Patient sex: M
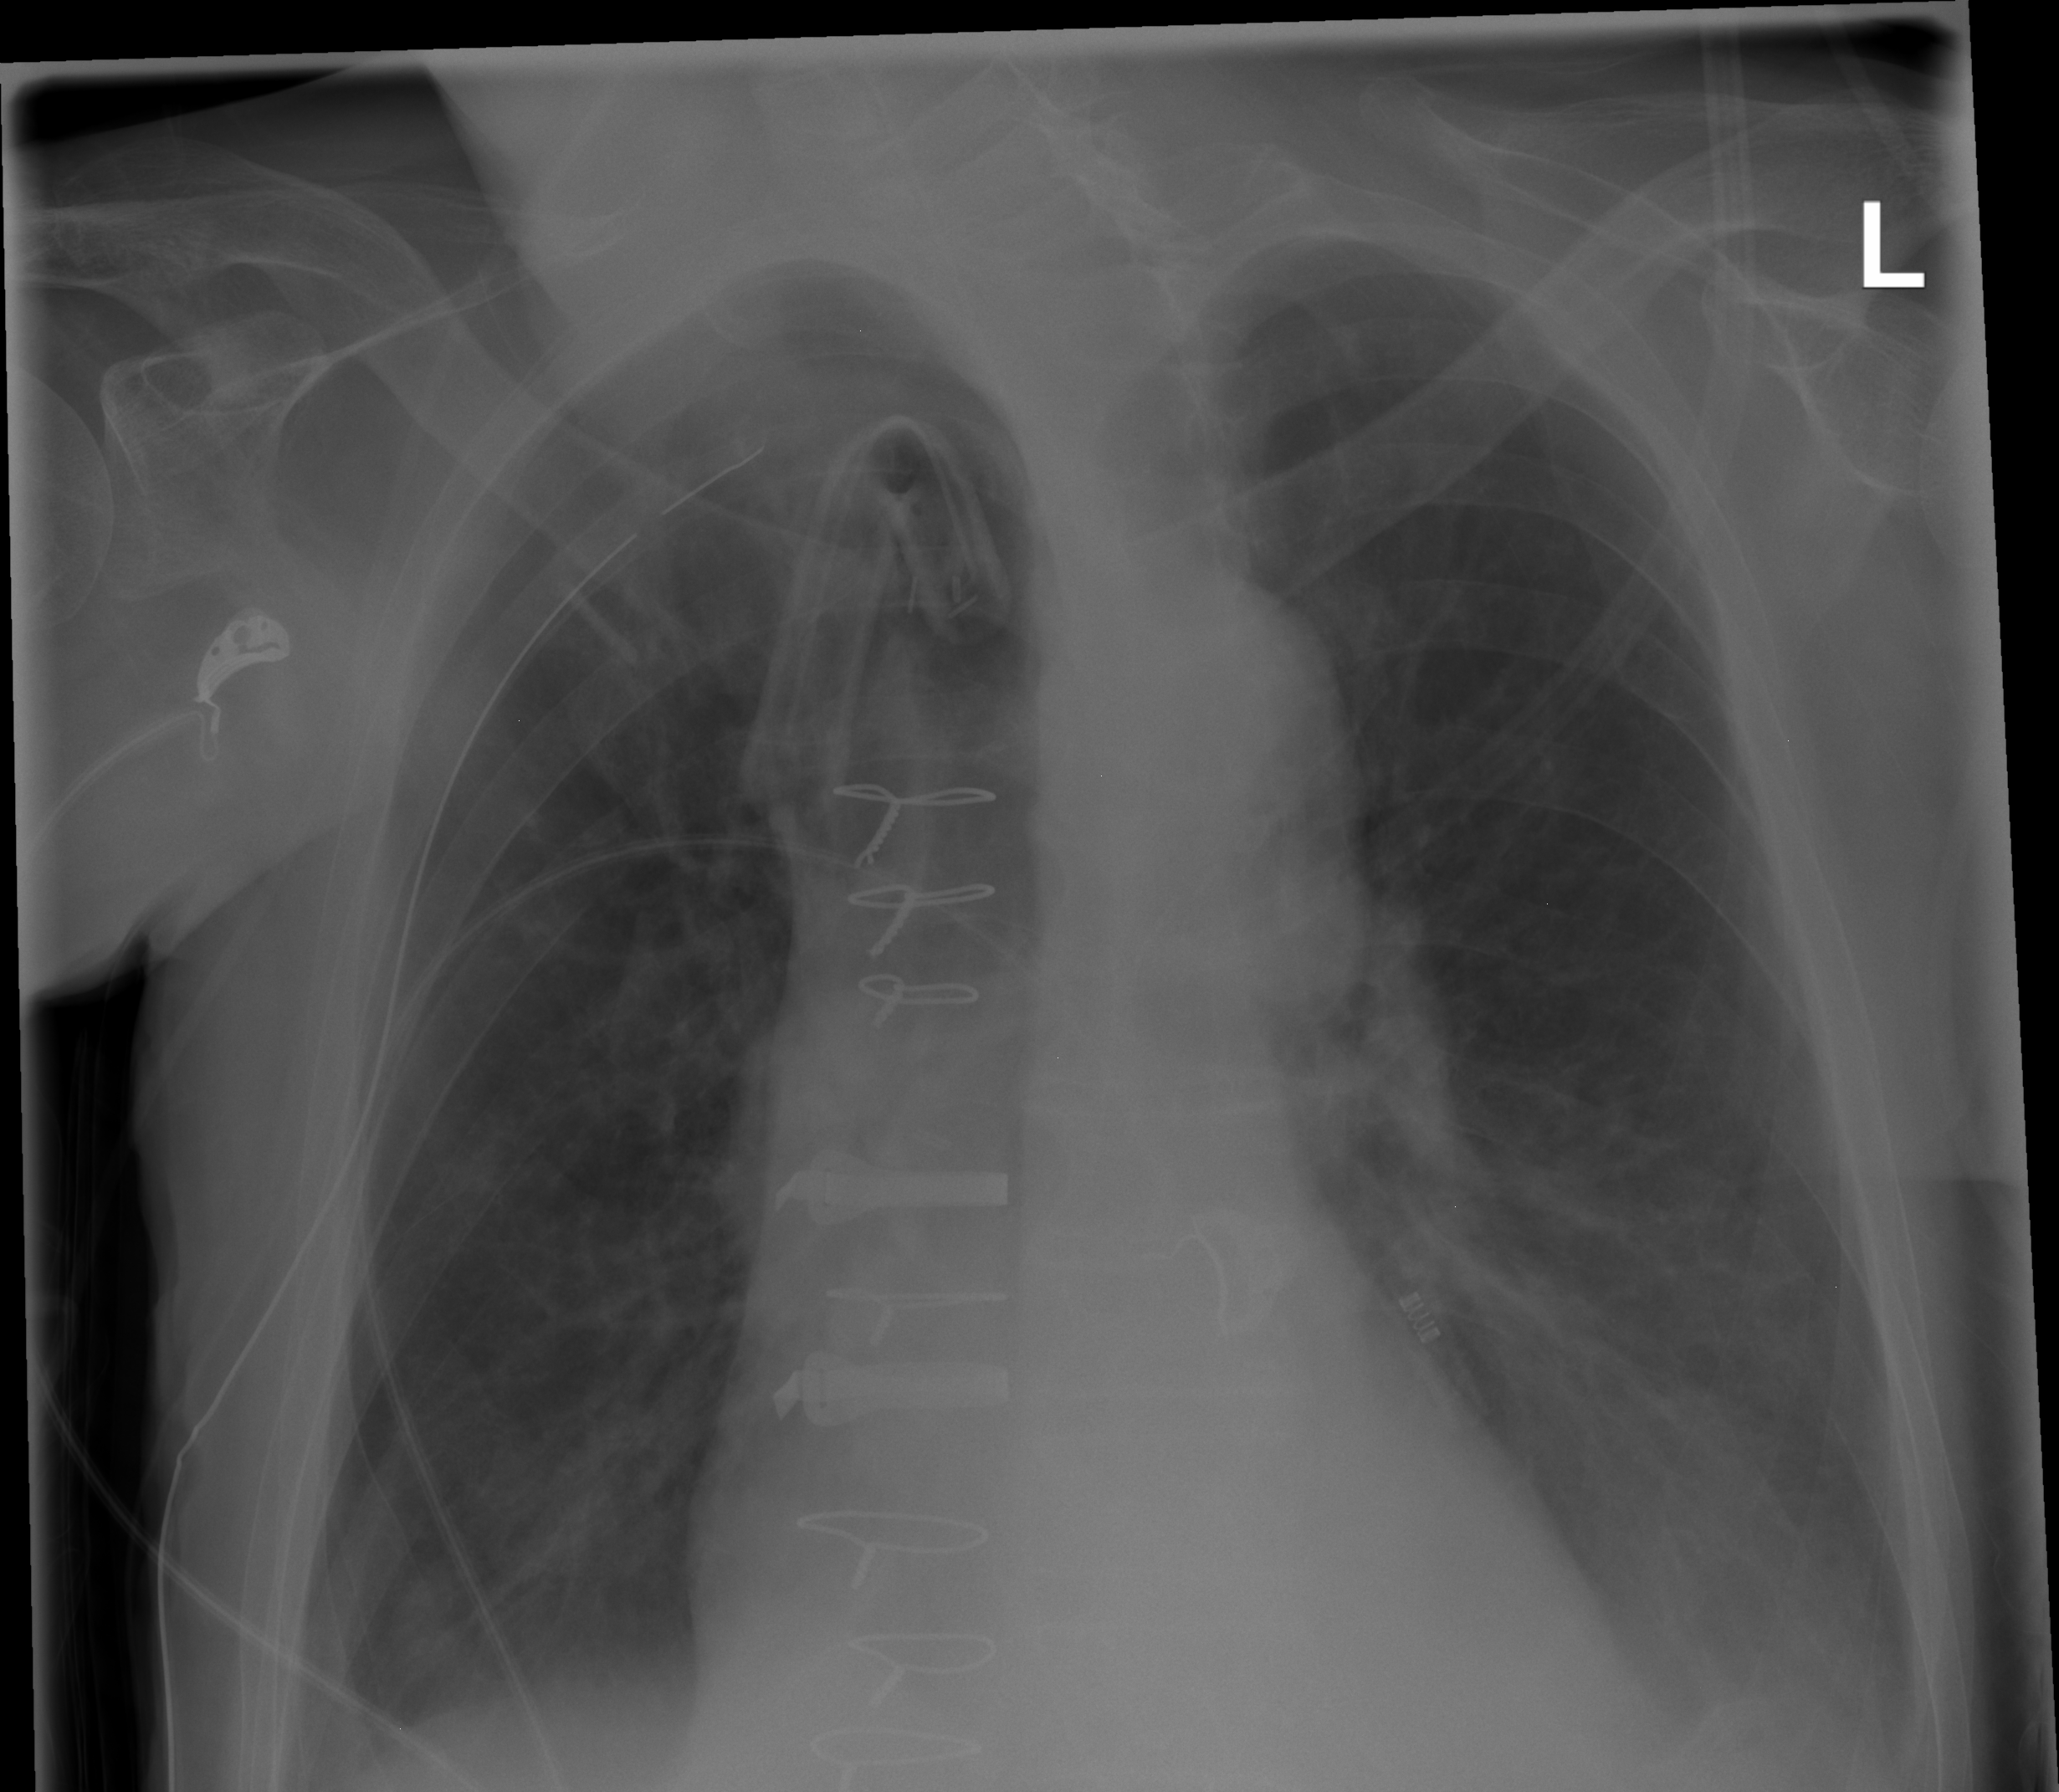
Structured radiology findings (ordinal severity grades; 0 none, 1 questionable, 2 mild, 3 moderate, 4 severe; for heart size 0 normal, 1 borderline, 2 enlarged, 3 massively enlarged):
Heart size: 0
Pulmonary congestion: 0
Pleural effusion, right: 0
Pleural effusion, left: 2
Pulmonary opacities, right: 2
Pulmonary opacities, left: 0
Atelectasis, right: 0
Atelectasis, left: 0